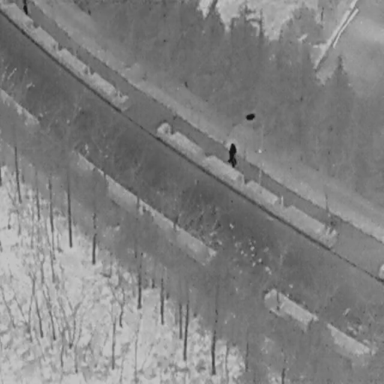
There are three People in the infrared image.